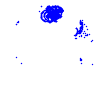
Particle: kaon